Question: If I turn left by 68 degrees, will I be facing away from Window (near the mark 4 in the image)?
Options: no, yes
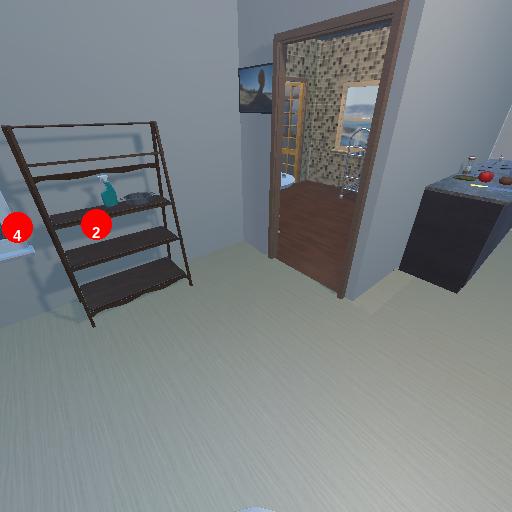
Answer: no